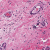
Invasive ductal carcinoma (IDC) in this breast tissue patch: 0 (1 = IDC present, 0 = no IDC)